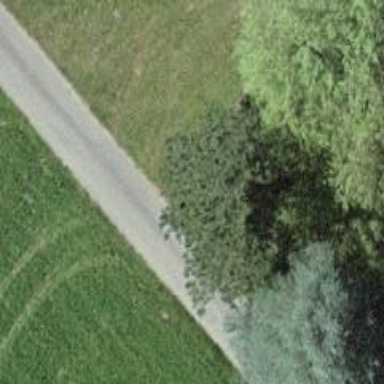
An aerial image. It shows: Single tag "natural: tree."